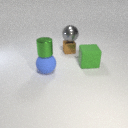
large blue rubber sphere to the left of large green rubber cube